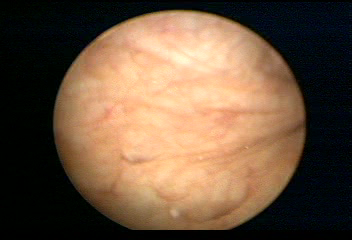
Modality: WLC
Class: Normal mucosa
Bladder cancer association: No